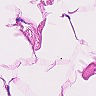
Metastatic tissue present: no